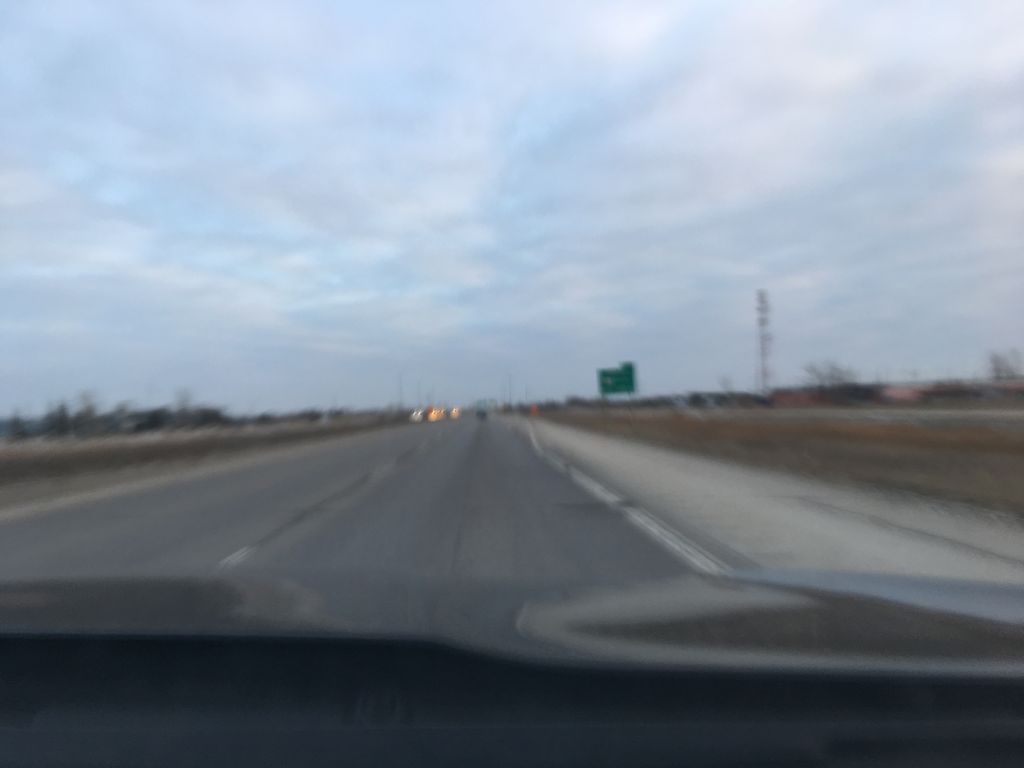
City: winnipeg